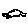
Label: car